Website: lowes
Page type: payment
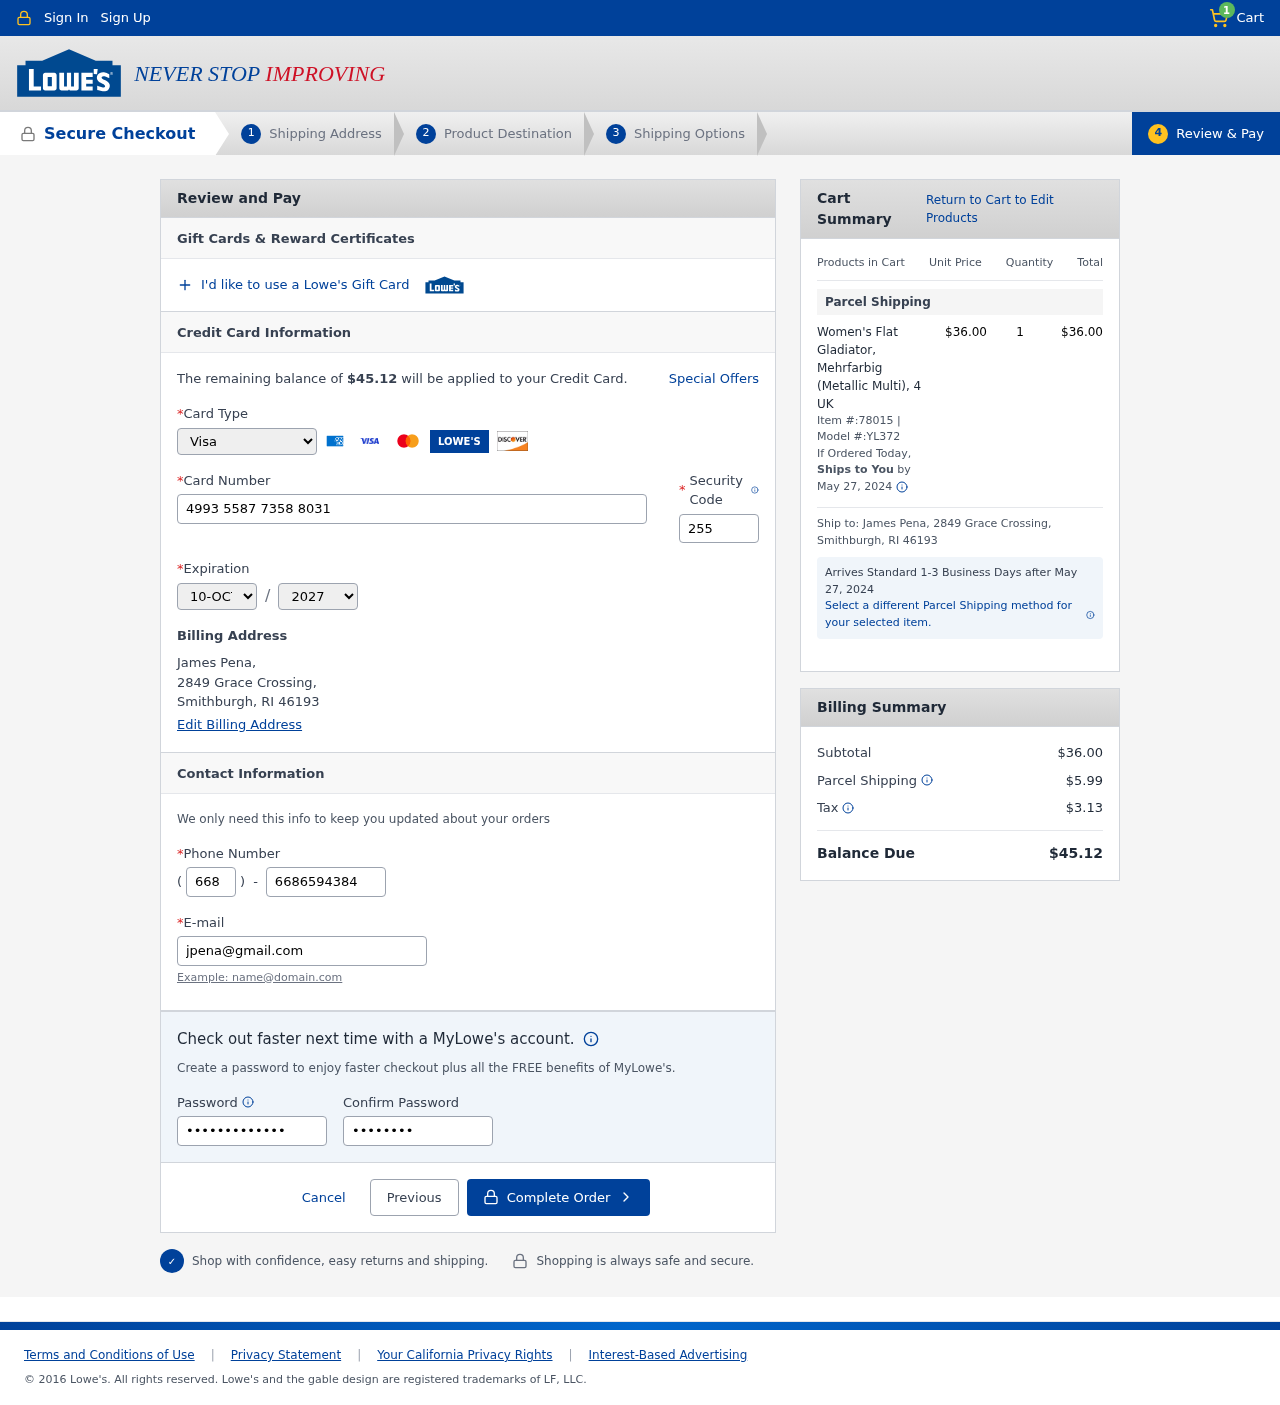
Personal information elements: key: PII_CARD_CVV
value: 255
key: PII_CARD_EXPIRY_MONTH
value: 10
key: PII_CARD_EXPIRY_YEAR
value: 27
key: PII_CARD_NUMBER
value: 4993 5587 7358 8031
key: PII_CARD_TYPE
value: Visa
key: PII_CITY_STATE_ZIP
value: Smithburgh, RI 46193
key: PII_EMAIL
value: jpena@gmail.com
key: PII_FULLNAME
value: James Pena,
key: PII_PHONE
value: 6686594384
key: PII_PHONE_AREA
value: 668
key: PII_STREET
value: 2849 Grace Crossing
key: PII_STREET
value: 2849 Grace Crossing,
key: PII_FULLNAME2
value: James Pena
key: PII_CITY
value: Smithburgh
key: PII_STATE_ABBR
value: RI
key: PII_POSTCODE
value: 46193
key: PII_POSTCODE_FULL
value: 46193
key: PII_CITY_STATE
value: Smithburgh, RI
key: PII_POSTCODE_NUMERIC
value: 46193
Product elements: key: PRODUCT1_NAME
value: Women's Flat Gladiator, Mehrfarbig (Metallic Multi), 4 UK
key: PRODUCT1_PRICE
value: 36
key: PRODUCT1_QUANTITY
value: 1
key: PRODUCT1_ITEM
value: Item #:78015
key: PRODUCT1_MODEL
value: Model #:YL372
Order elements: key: ORDER_NUM_ITEMS
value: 1
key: ORDER_TOTAL
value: $45.12
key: ORDER_SHIPPING_DATE
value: May 27, 2024
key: ORDER_SUBTOTAL
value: $36.00
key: ORDER_SHIPPING_DATE2
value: May 27, 2024
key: ORDER_SHIPPING_COST
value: $5.99
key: ORDER_TAX
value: $3.13